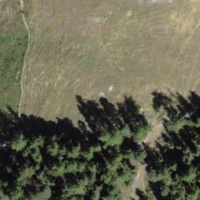
EUNIS habitat code: 26
Species observed at this site:
Lanius collurio
Lysandra coridon